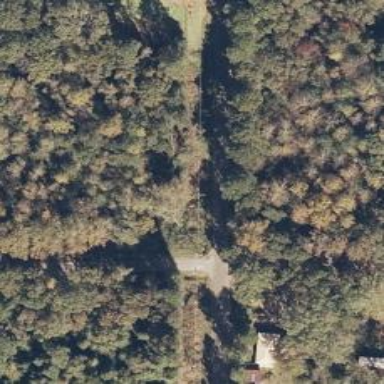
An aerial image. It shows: Culvert tunnel.